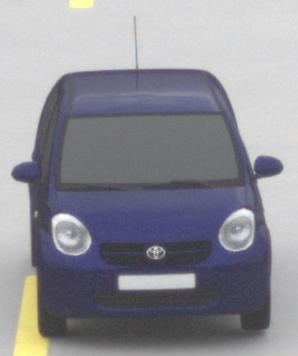
Make: Toyota
Model: Passo
Detailed model: Toyota Passo X Yururi
Model produced from: 2010
Model produced until: 2016
Doors: 5
Color: blue
Road condition: dry road
Daytime: morning or afternoon
Contrast: low contrast